Field crop: maize
Growth stage: 1
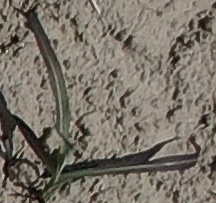
Species: sorghum